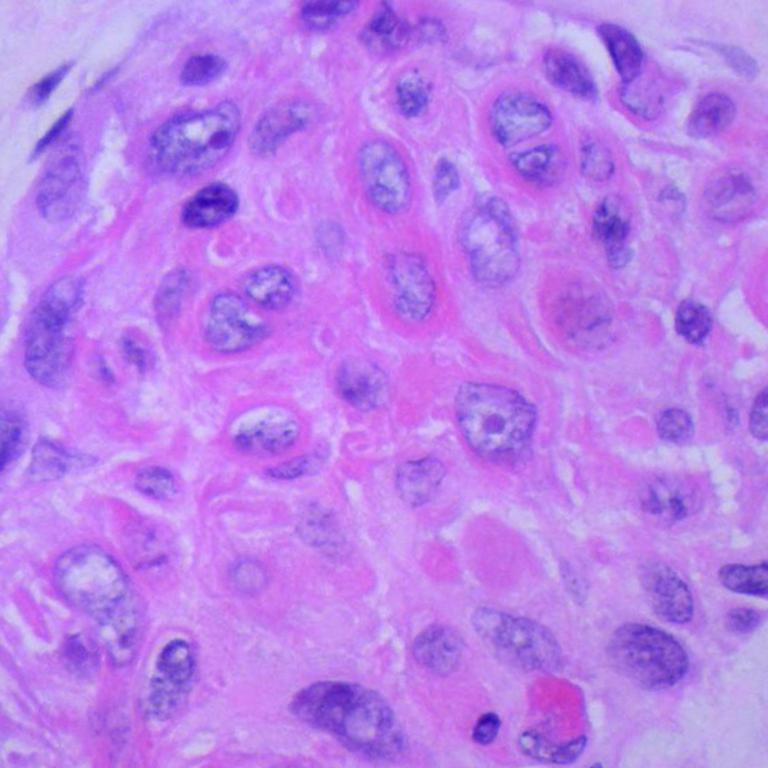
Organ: lung
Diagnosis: squamous carcinomas